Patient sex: M
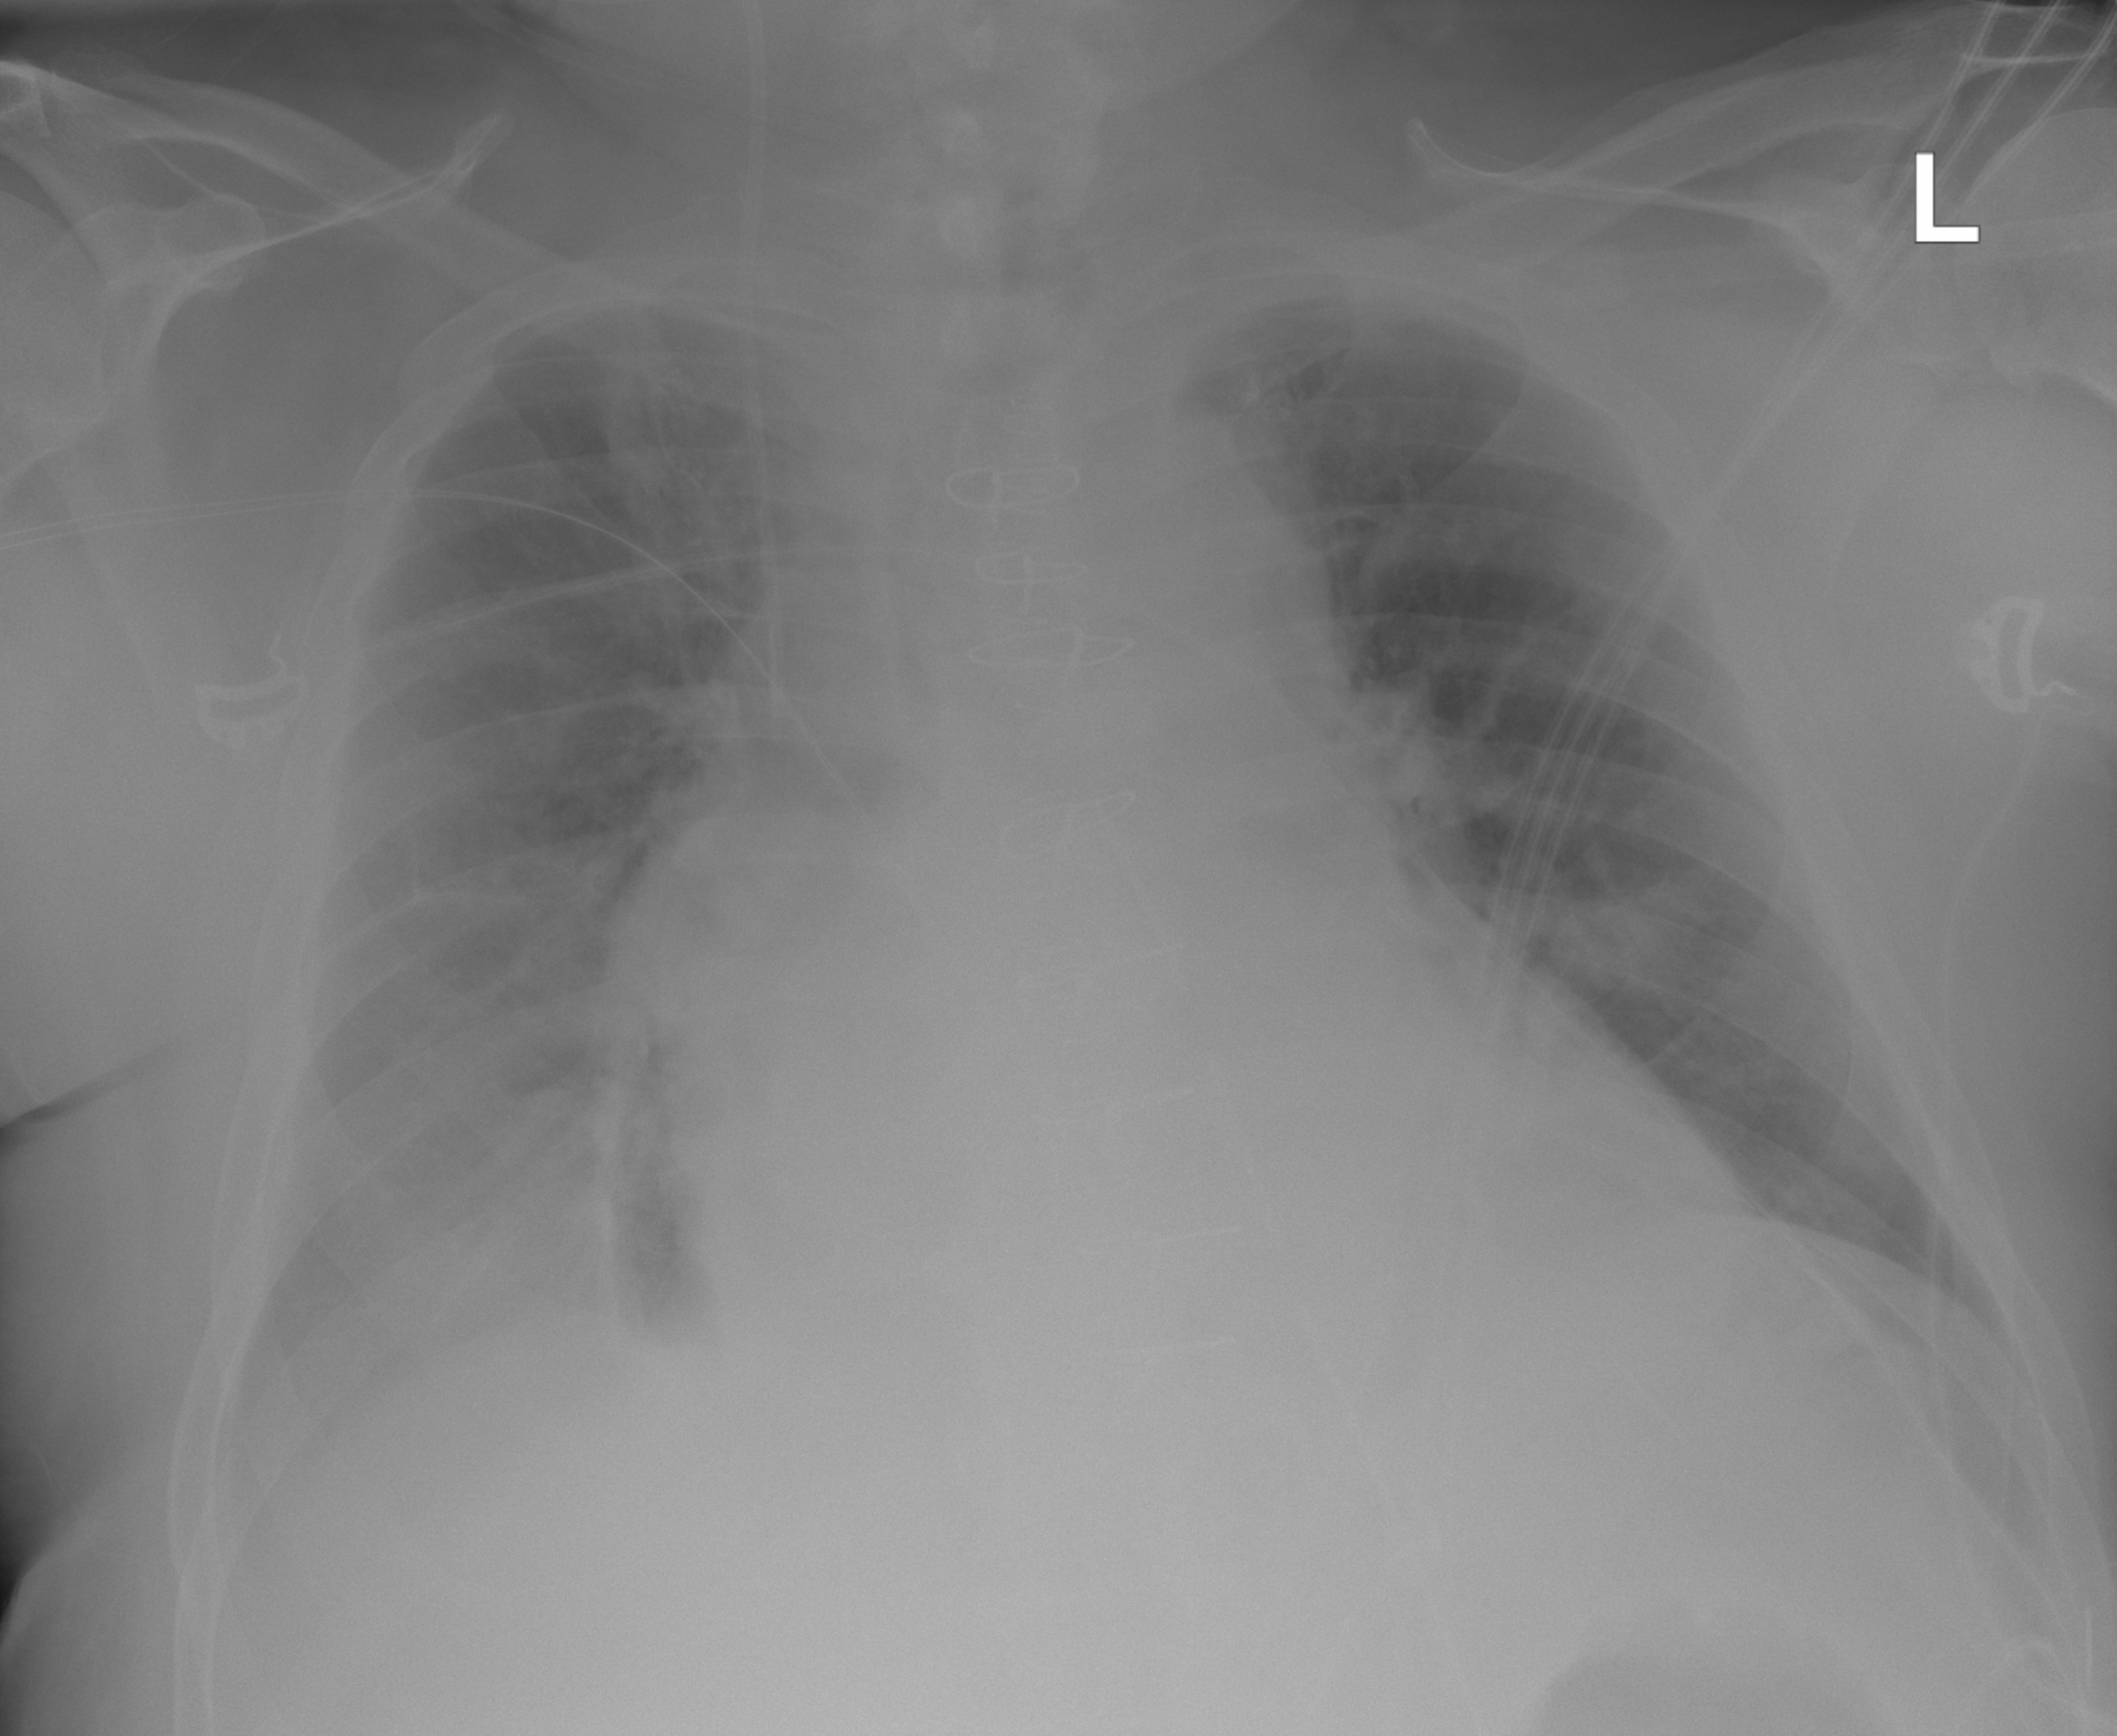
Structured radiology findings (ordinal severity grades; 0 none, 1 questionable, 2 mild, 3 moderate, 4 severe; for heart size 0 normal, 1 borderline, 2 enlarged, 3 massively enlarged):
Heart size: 3
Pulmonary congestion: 3
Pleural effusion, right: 2
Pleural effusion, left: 0
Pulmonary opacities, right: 0
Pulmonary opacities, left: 0
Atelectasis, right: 2
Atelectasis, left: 0